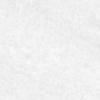
Label: no_change